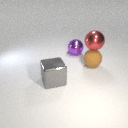
large red metal sphere above large brown rubber sphere